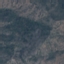
Label: HerbaceousVegetation